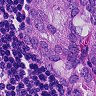
Metastatic tissue present: yes